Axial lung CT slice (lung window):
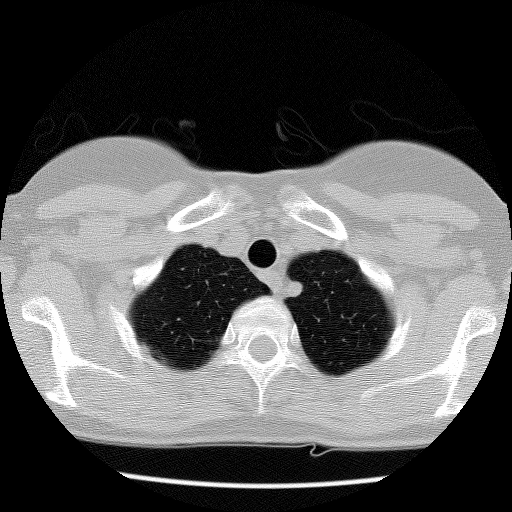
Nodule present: no